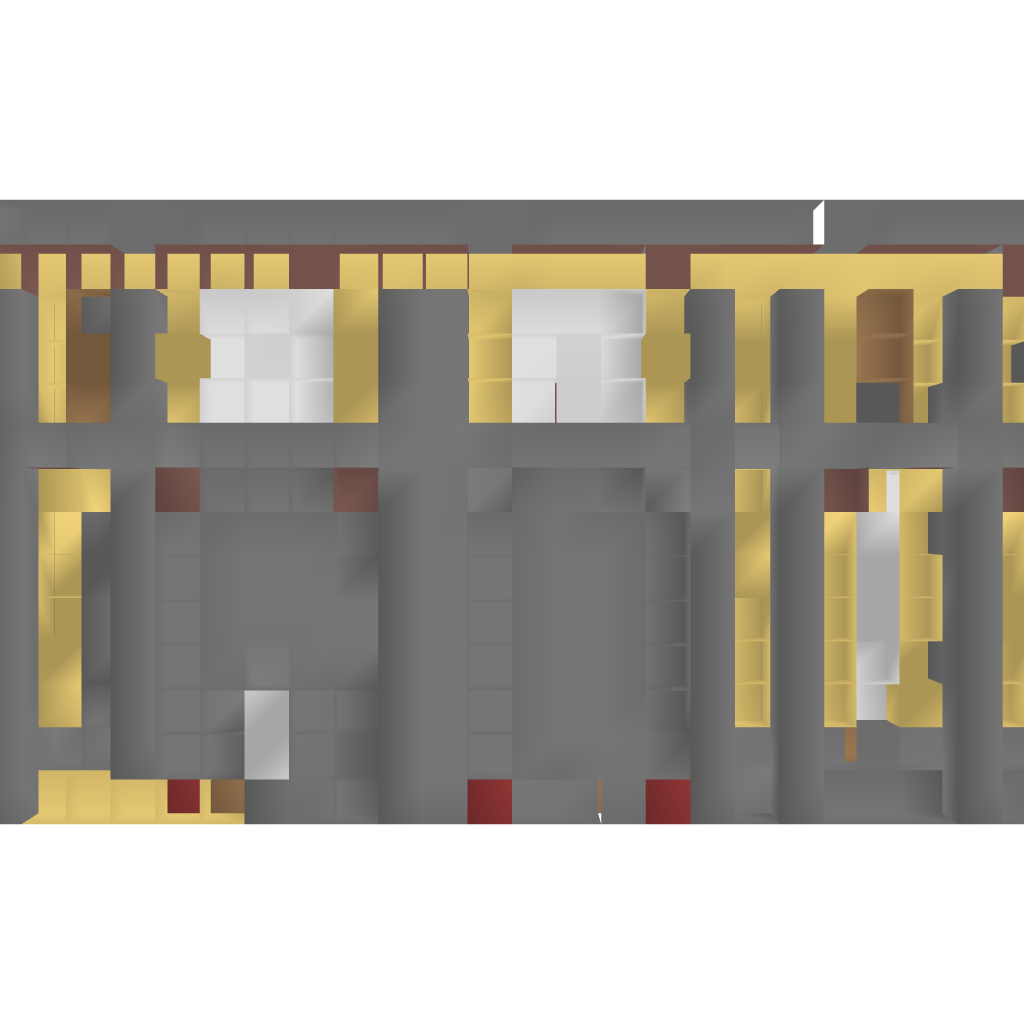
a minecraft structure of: Warehouse Converted from Station bad low quality